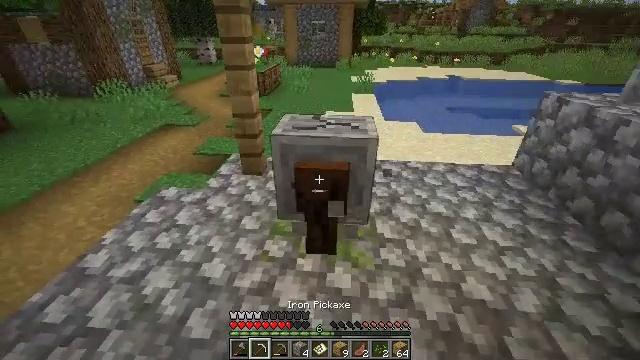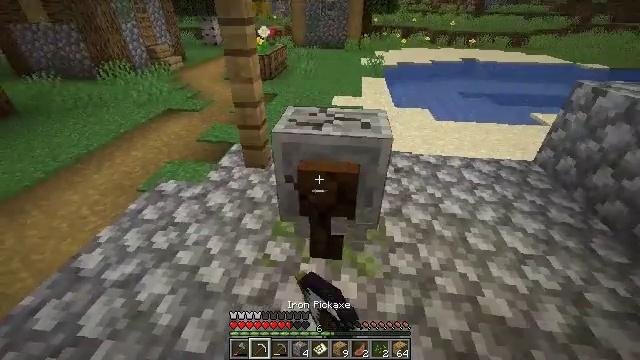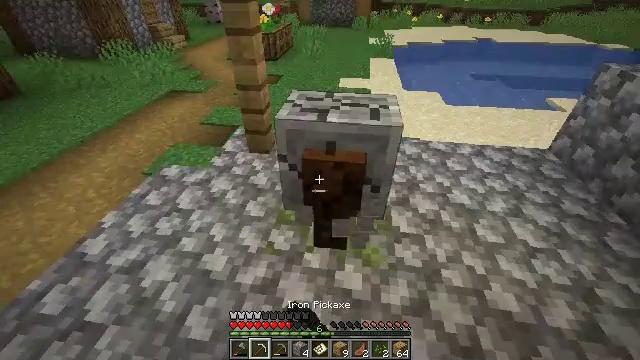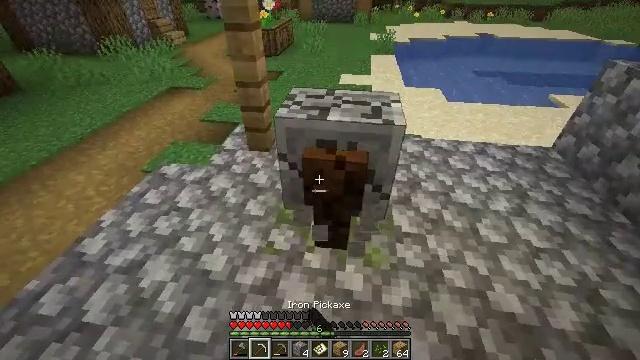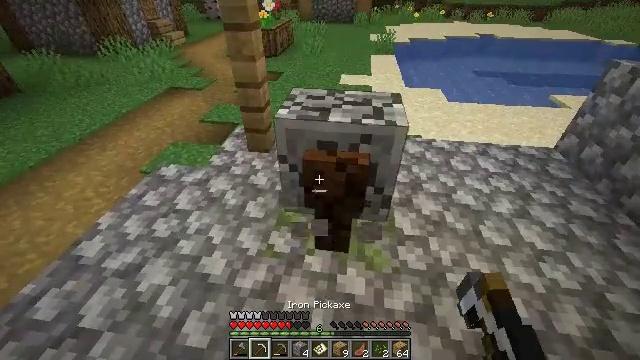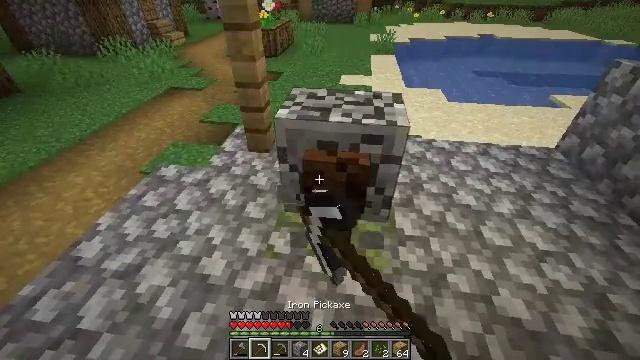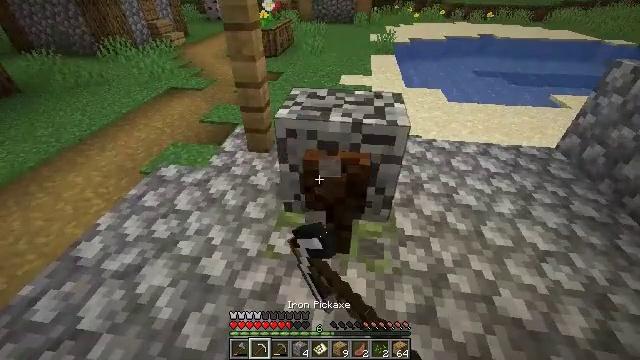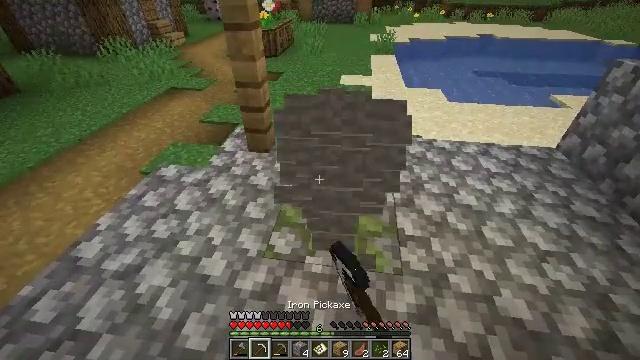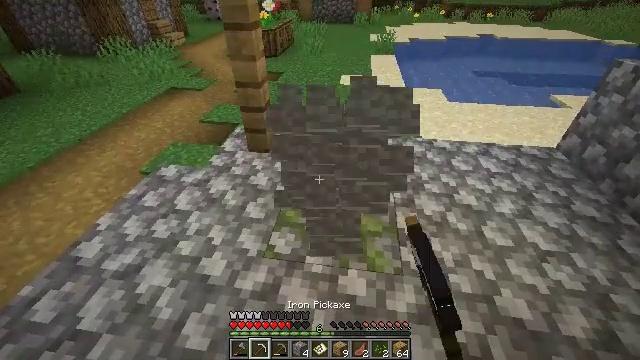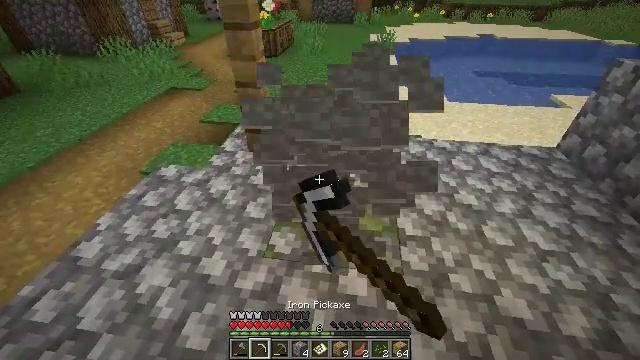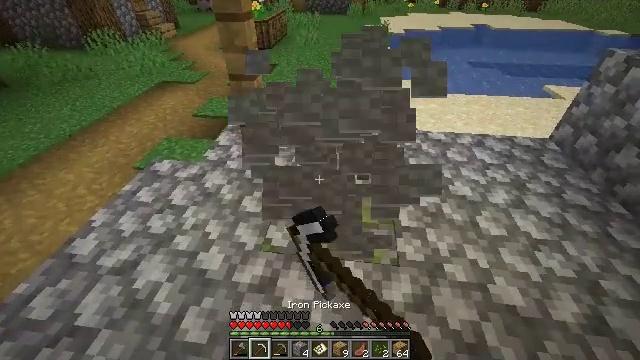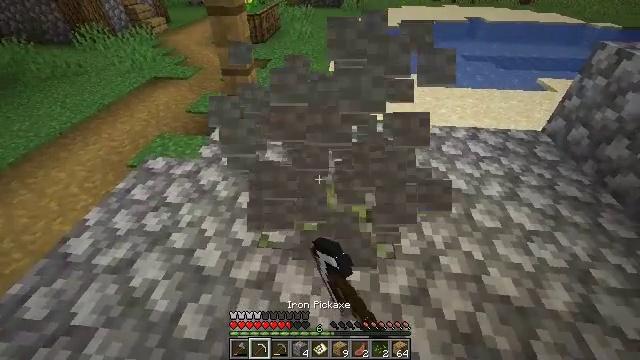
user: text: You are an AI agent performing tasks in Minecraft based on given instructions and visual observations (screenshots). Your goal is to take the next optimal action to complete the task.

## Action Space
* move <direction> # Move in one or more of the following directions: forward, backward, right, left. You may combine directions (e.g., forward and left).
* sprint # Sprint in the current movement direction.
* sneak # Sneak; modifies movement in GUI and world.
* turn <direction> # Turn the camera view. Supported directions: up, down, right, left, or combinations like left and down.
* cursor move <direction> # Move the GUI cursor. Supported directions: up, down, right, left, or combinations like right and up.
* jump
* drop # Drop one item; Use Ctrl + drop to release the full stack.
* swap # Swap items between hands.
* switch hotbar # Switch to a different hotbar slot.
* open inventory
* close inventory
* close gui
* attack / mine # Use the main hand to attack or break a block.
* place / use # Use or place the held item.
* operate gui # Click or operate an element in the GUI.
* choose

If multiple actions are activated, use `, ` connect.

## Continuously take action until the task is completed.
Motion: motion action
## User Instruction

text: Remove the grindstone from its place.
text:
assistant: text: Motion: turn left and down, attack / mine
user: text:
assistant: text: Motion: turn left and down, attack / mine
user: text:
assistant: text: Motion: attack / mine
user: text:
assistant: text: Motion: attack / mine
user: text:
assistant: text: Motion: attack / mine
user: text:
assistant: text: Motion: attack / mine
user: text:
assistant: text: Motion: attack / mine
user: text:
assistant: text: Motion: attack / mine
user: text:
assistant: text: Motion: attack / mine
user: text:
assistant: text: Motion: turn right and down, attack / mine
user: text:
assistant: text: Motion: turn right and down, attack / mine
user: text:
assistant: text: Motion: attack / mine